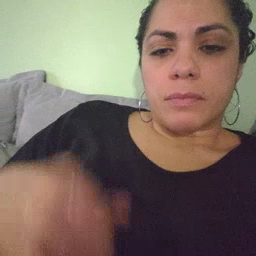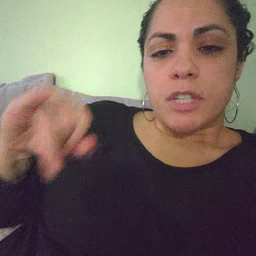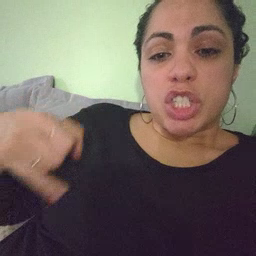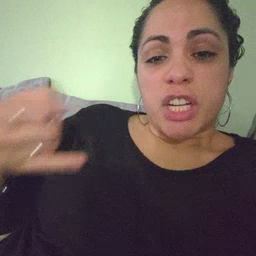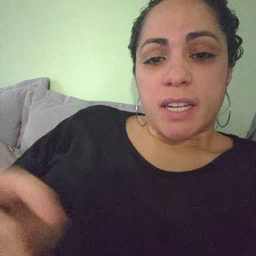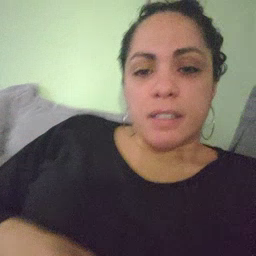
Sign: jeans